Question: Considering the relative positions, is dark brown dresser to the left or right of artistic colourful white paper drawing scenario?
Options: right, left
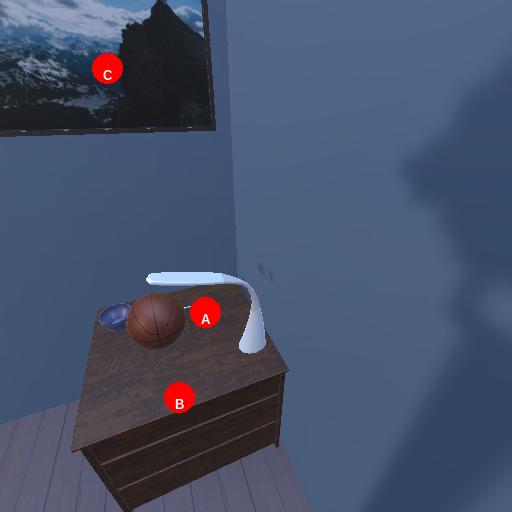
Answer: right